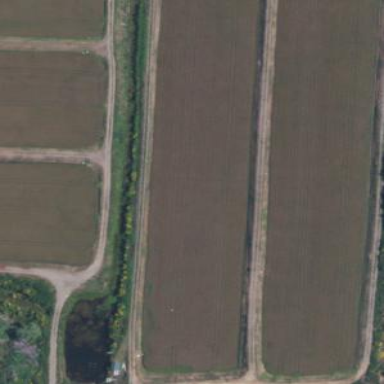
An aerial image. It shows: Farmland with cranberries as the main crop.